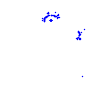
Particle: proton